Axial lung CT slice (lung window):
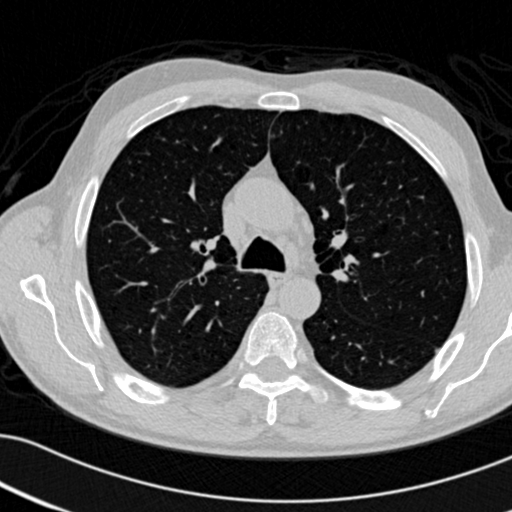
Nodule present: no